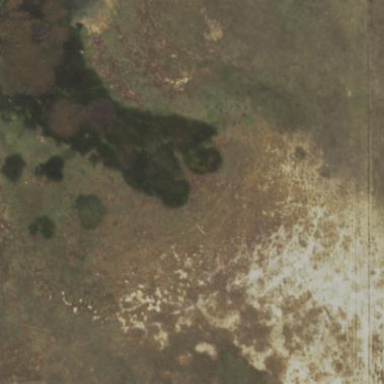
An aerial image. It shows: Wetland area characterized by wet meadow.